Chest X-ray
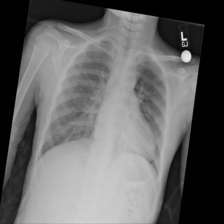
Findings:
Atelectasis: negative
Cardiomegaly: negative
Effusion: negative
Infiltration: negative
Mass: negative
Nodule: negative
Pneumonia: negative
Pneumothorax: negative
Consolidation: negative
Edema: negative
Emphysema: negative
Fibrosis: negative
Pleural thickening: negative
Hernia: negative